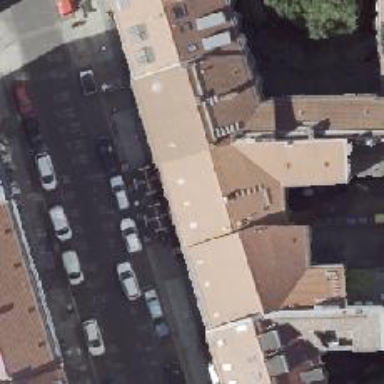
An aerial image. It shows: Restaurant.